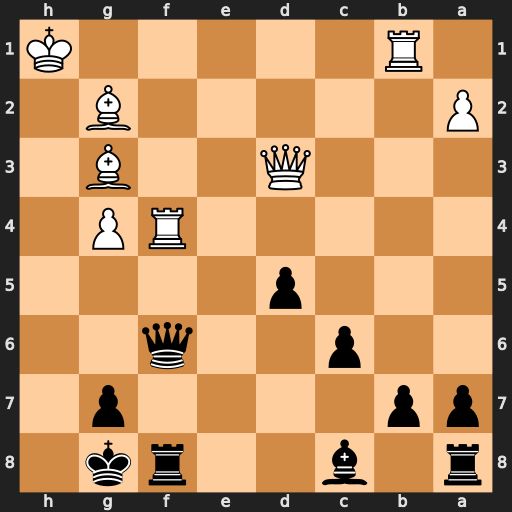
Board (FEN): r1b2rk1/pp4p1/2p2q2/3p4/5RP1/3Q2B1/P5B1/1R5K
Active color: b
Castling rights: -
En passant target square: -
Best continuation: Qh6+ Kg1 Rxf4 Bxf4 Qxf4